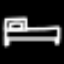
Label: bed